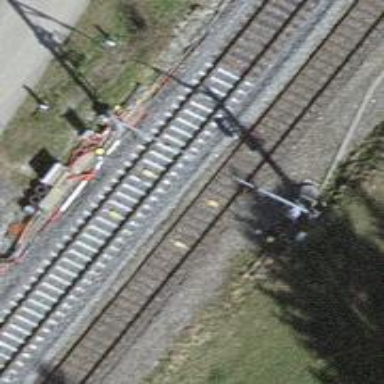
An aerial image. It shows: Railway signal.